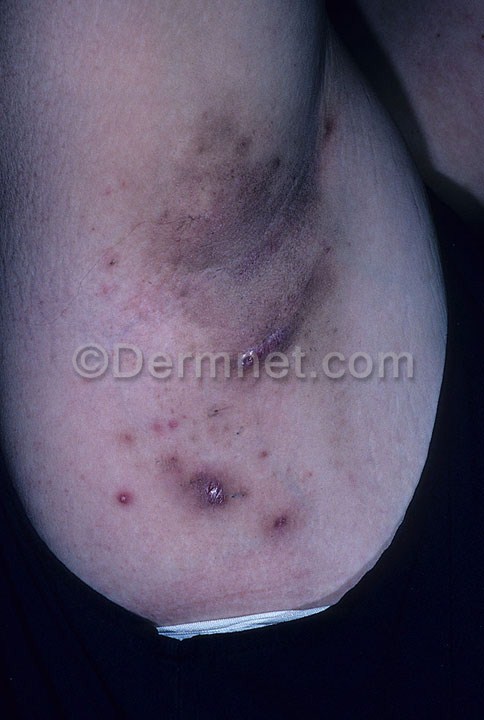
Disease: Acne and Rosacea Photos